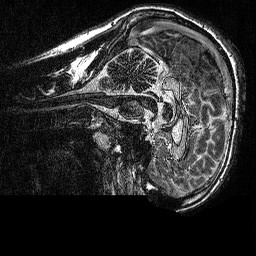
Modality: MP2RAGE
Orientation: sagittal
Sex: male
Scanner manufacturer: siemens
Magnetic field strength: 3 T
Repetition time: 5 s
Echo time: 0.00292 s